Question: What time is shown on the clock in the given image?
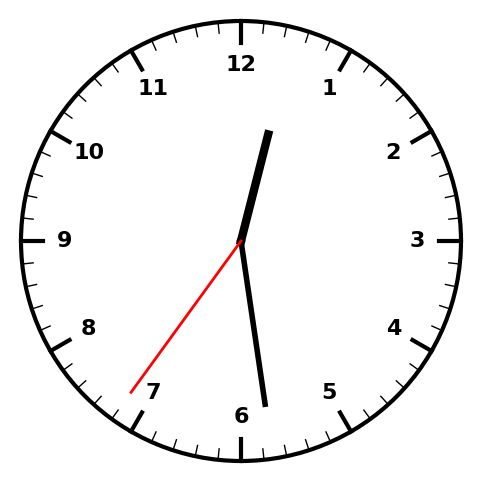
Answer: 12:28:36